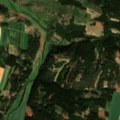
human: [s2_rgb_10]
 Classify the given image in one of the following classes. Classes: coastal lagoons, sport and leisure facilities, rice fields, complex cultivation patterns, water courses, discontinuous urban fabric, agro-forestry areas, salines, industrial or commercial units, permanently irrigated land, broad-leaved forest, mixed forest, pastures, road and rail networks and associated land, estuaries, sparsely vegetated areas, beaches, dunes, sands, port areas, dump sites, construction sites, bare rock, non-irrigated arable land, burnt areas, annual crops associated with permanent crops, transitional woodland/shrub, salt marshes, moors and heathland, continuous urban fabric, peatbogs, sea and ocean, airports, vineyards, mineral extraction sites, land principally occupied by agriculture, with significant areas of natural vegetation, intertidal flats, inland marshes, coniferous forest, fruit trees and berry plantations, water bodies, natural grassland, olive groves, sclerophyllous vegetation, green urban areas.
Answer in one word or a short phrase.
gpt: non-irrigated arable land, coniferous forest, mixed forest